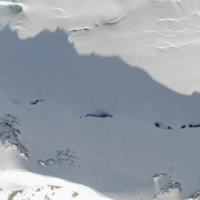
EUNIS habitat code: 49
Species observed at this site:
Pyrrhocorax graculus